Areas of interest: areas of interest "Queen Mother's Palace Mountain"
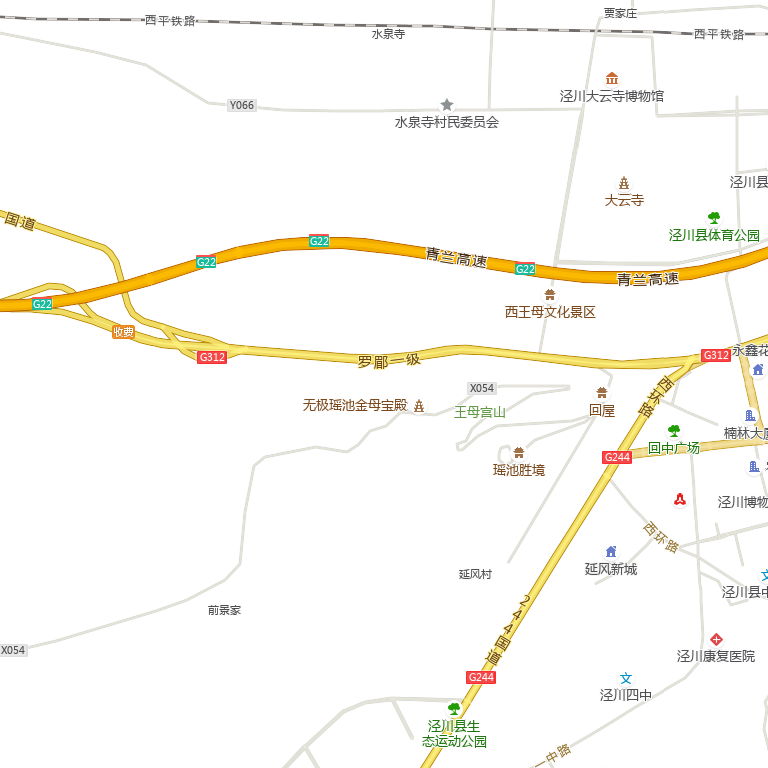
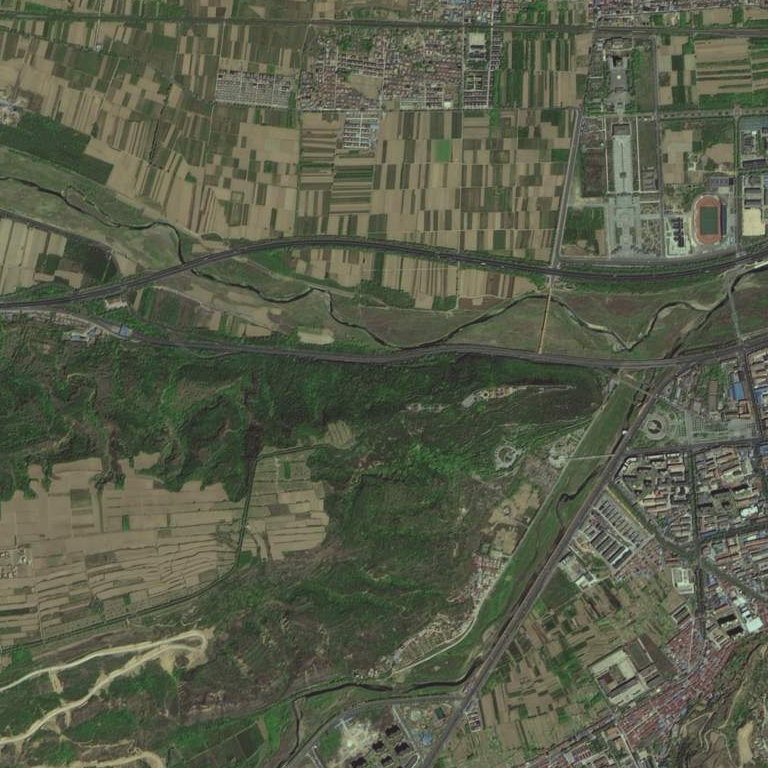